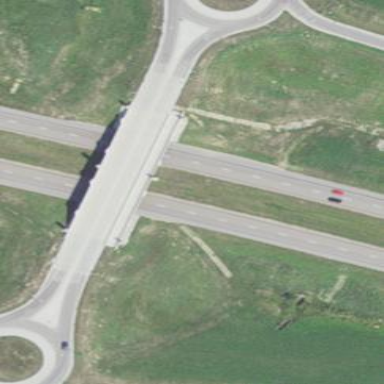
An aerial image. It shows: Man-made bridge.